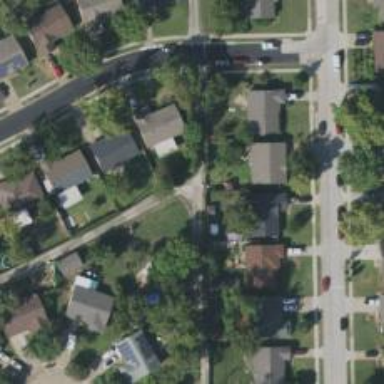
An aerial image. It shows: Alley classified as service road.